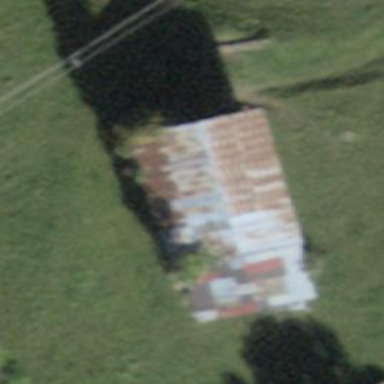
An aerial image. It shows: Barn.